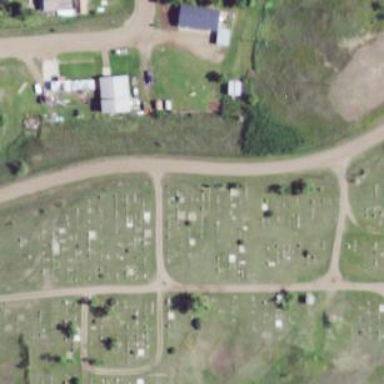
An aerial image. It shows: Cemetery.